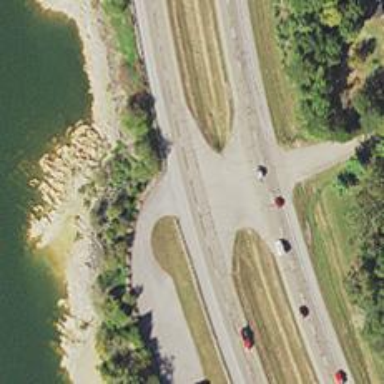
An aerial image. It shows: Trunk link highway.